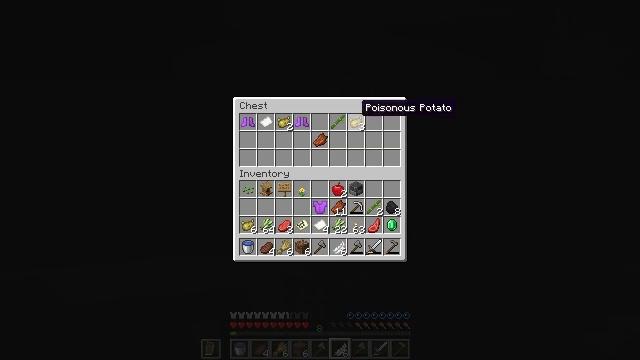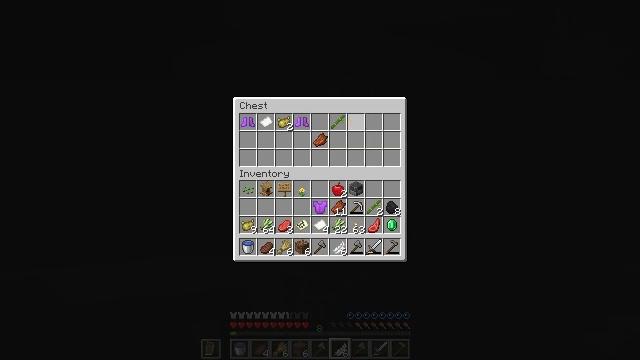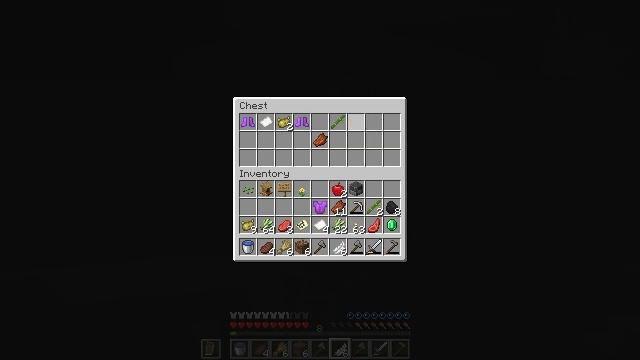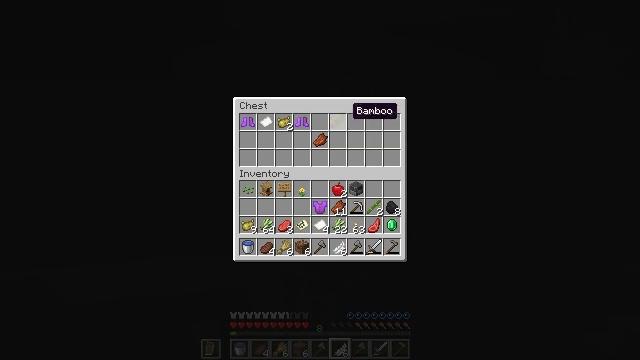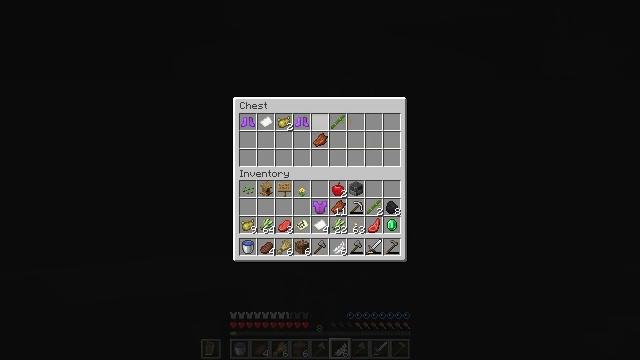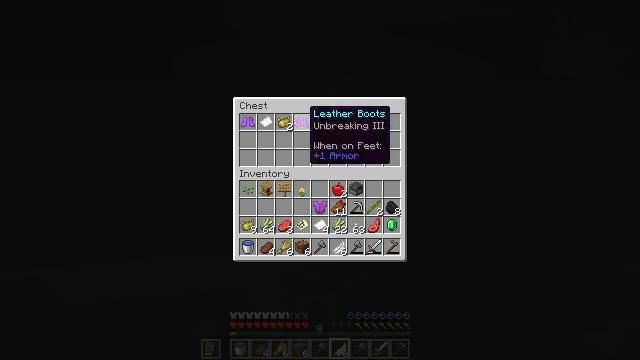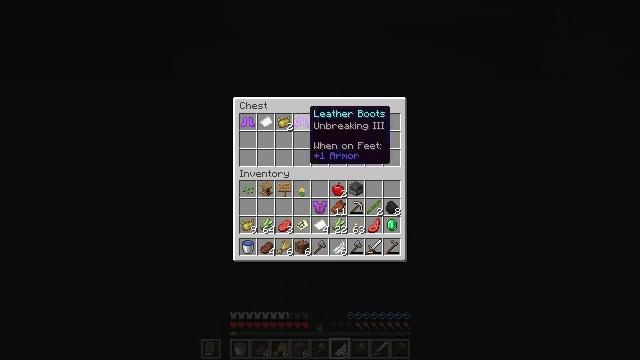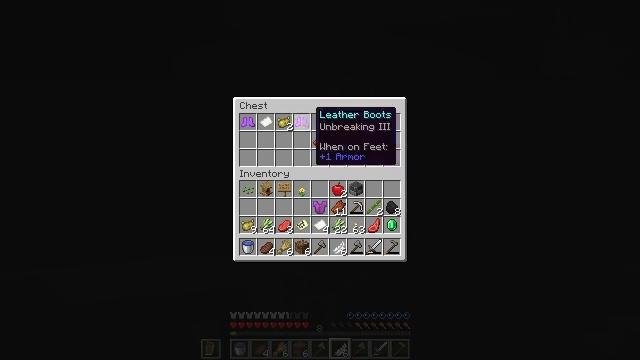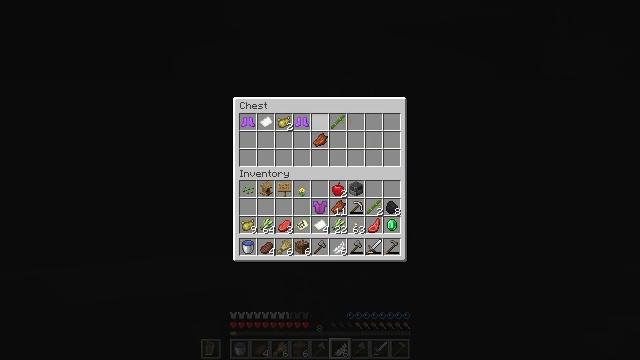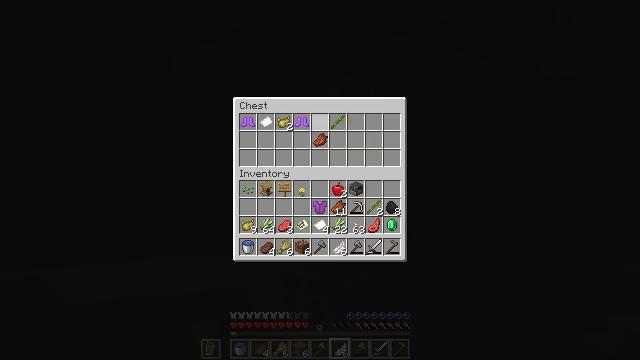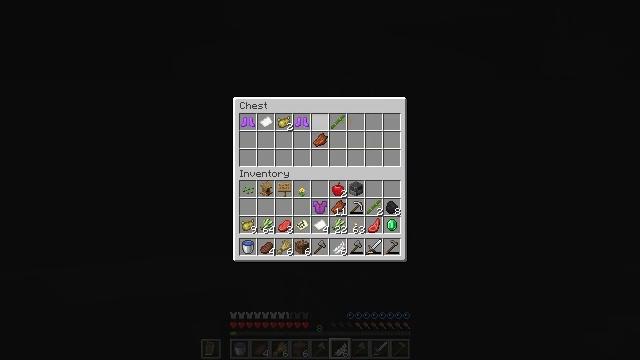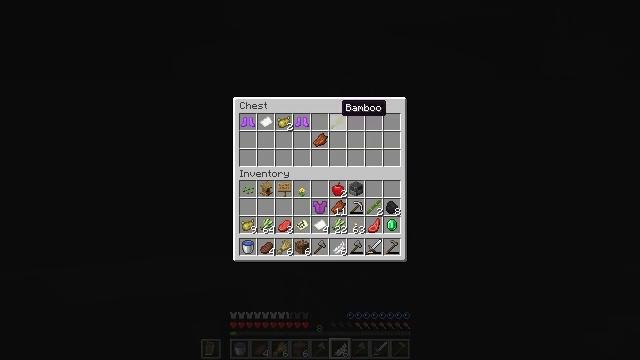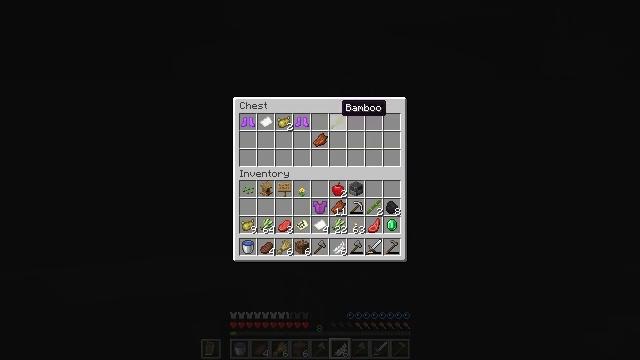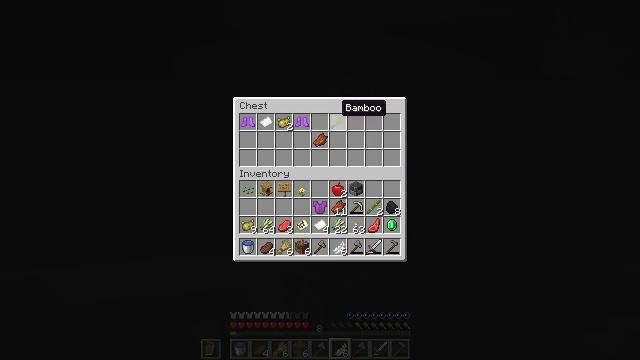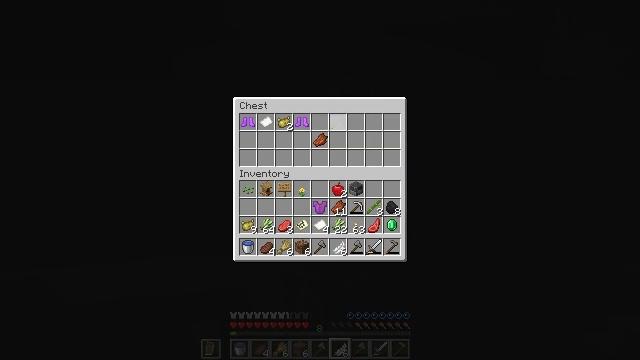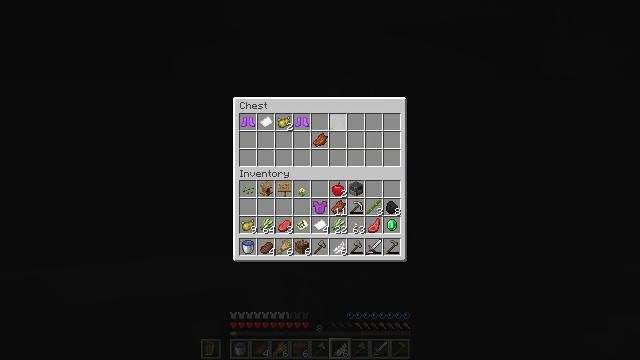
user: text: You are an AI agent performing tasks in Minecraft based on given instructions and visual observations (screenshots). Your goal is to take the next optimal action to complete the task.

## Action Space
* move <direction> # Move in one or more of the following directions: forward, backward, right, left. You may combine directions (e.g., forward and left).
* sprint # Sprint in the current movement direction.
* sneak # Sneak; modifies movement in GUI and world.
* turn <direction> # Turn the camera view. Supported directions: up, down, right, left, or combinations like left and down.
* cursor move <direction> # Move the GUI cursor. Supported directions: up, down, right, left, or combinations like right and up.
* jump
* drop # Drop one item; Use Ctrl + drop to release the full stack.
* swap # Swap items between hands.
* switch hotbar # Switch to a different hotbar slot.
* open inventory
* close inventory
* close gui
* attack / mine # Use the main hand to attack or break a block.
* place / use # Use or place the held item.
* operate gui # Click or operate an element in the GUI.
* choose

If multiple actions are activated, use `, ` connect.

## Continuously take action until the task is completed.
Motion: motion action
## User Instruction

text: Attack the oak door to gather it.
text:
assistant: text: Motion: sneak, use / place
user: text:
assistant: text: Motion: sneak, use / place
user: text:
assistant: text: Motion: sneak, turn left, use / place
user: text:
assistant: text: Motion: sneak, turn left
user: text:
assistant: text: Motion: sneak, turn left
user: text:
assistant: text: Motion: sneak
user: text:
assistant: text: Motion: sneak
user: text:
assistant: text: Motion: sneak
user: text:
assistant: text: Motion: sneak
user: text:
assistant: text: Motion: sneak, turn right
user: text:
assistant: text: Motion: sneak, turn right
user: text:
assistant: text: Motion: sneak
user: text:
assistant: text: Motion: sneak
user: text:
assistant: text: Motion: sneak, use / place
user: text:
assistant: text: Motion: sneak, use / place
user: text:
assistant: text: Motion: sneak
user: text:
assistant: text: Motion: sneak
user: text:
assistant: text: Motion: sneak
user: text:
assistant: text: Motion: sneak
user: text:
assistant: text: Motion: sneak, use / place
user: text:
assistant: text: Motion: sneak, use / place
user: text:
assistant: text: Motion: sneak, use / place
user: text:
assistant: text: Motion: sneak, turn left
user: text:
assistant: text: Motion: sneak
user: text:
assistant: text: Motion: sneak
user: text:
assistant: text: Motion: sneak
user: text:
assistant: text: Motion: sneak
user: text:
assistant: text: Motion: sneak
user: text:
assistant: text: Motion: sneak, use / place
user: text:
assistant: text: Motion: sneak, use / place